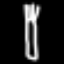
Label: fork